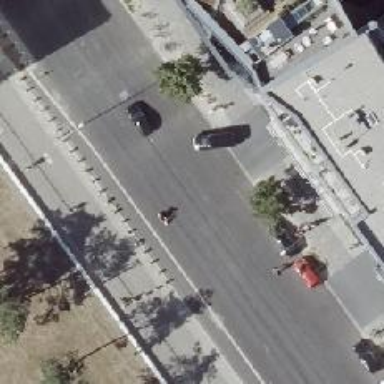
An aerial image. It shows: Secondary road with asphalt surface. There are separate sidewalks and exclusive cycle lanes on both sides of the road.